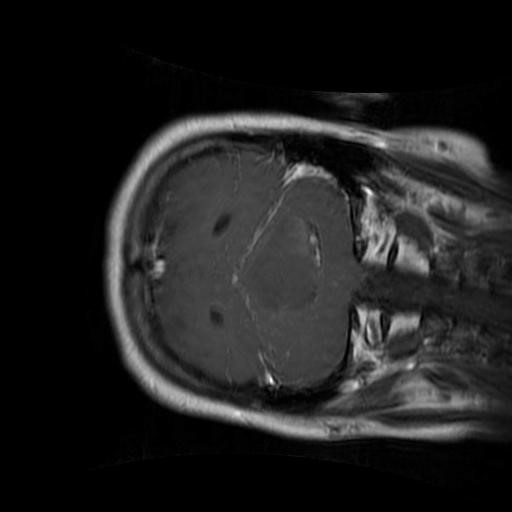
Label: brain_glioma